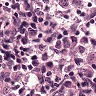
Metastatic tissue present: yes